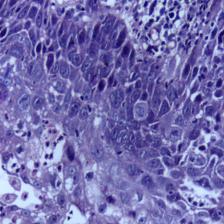
Diagnosis: Normal